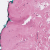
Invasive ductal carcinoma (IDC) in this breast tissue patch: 0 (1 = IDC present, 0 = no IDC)